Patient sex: M
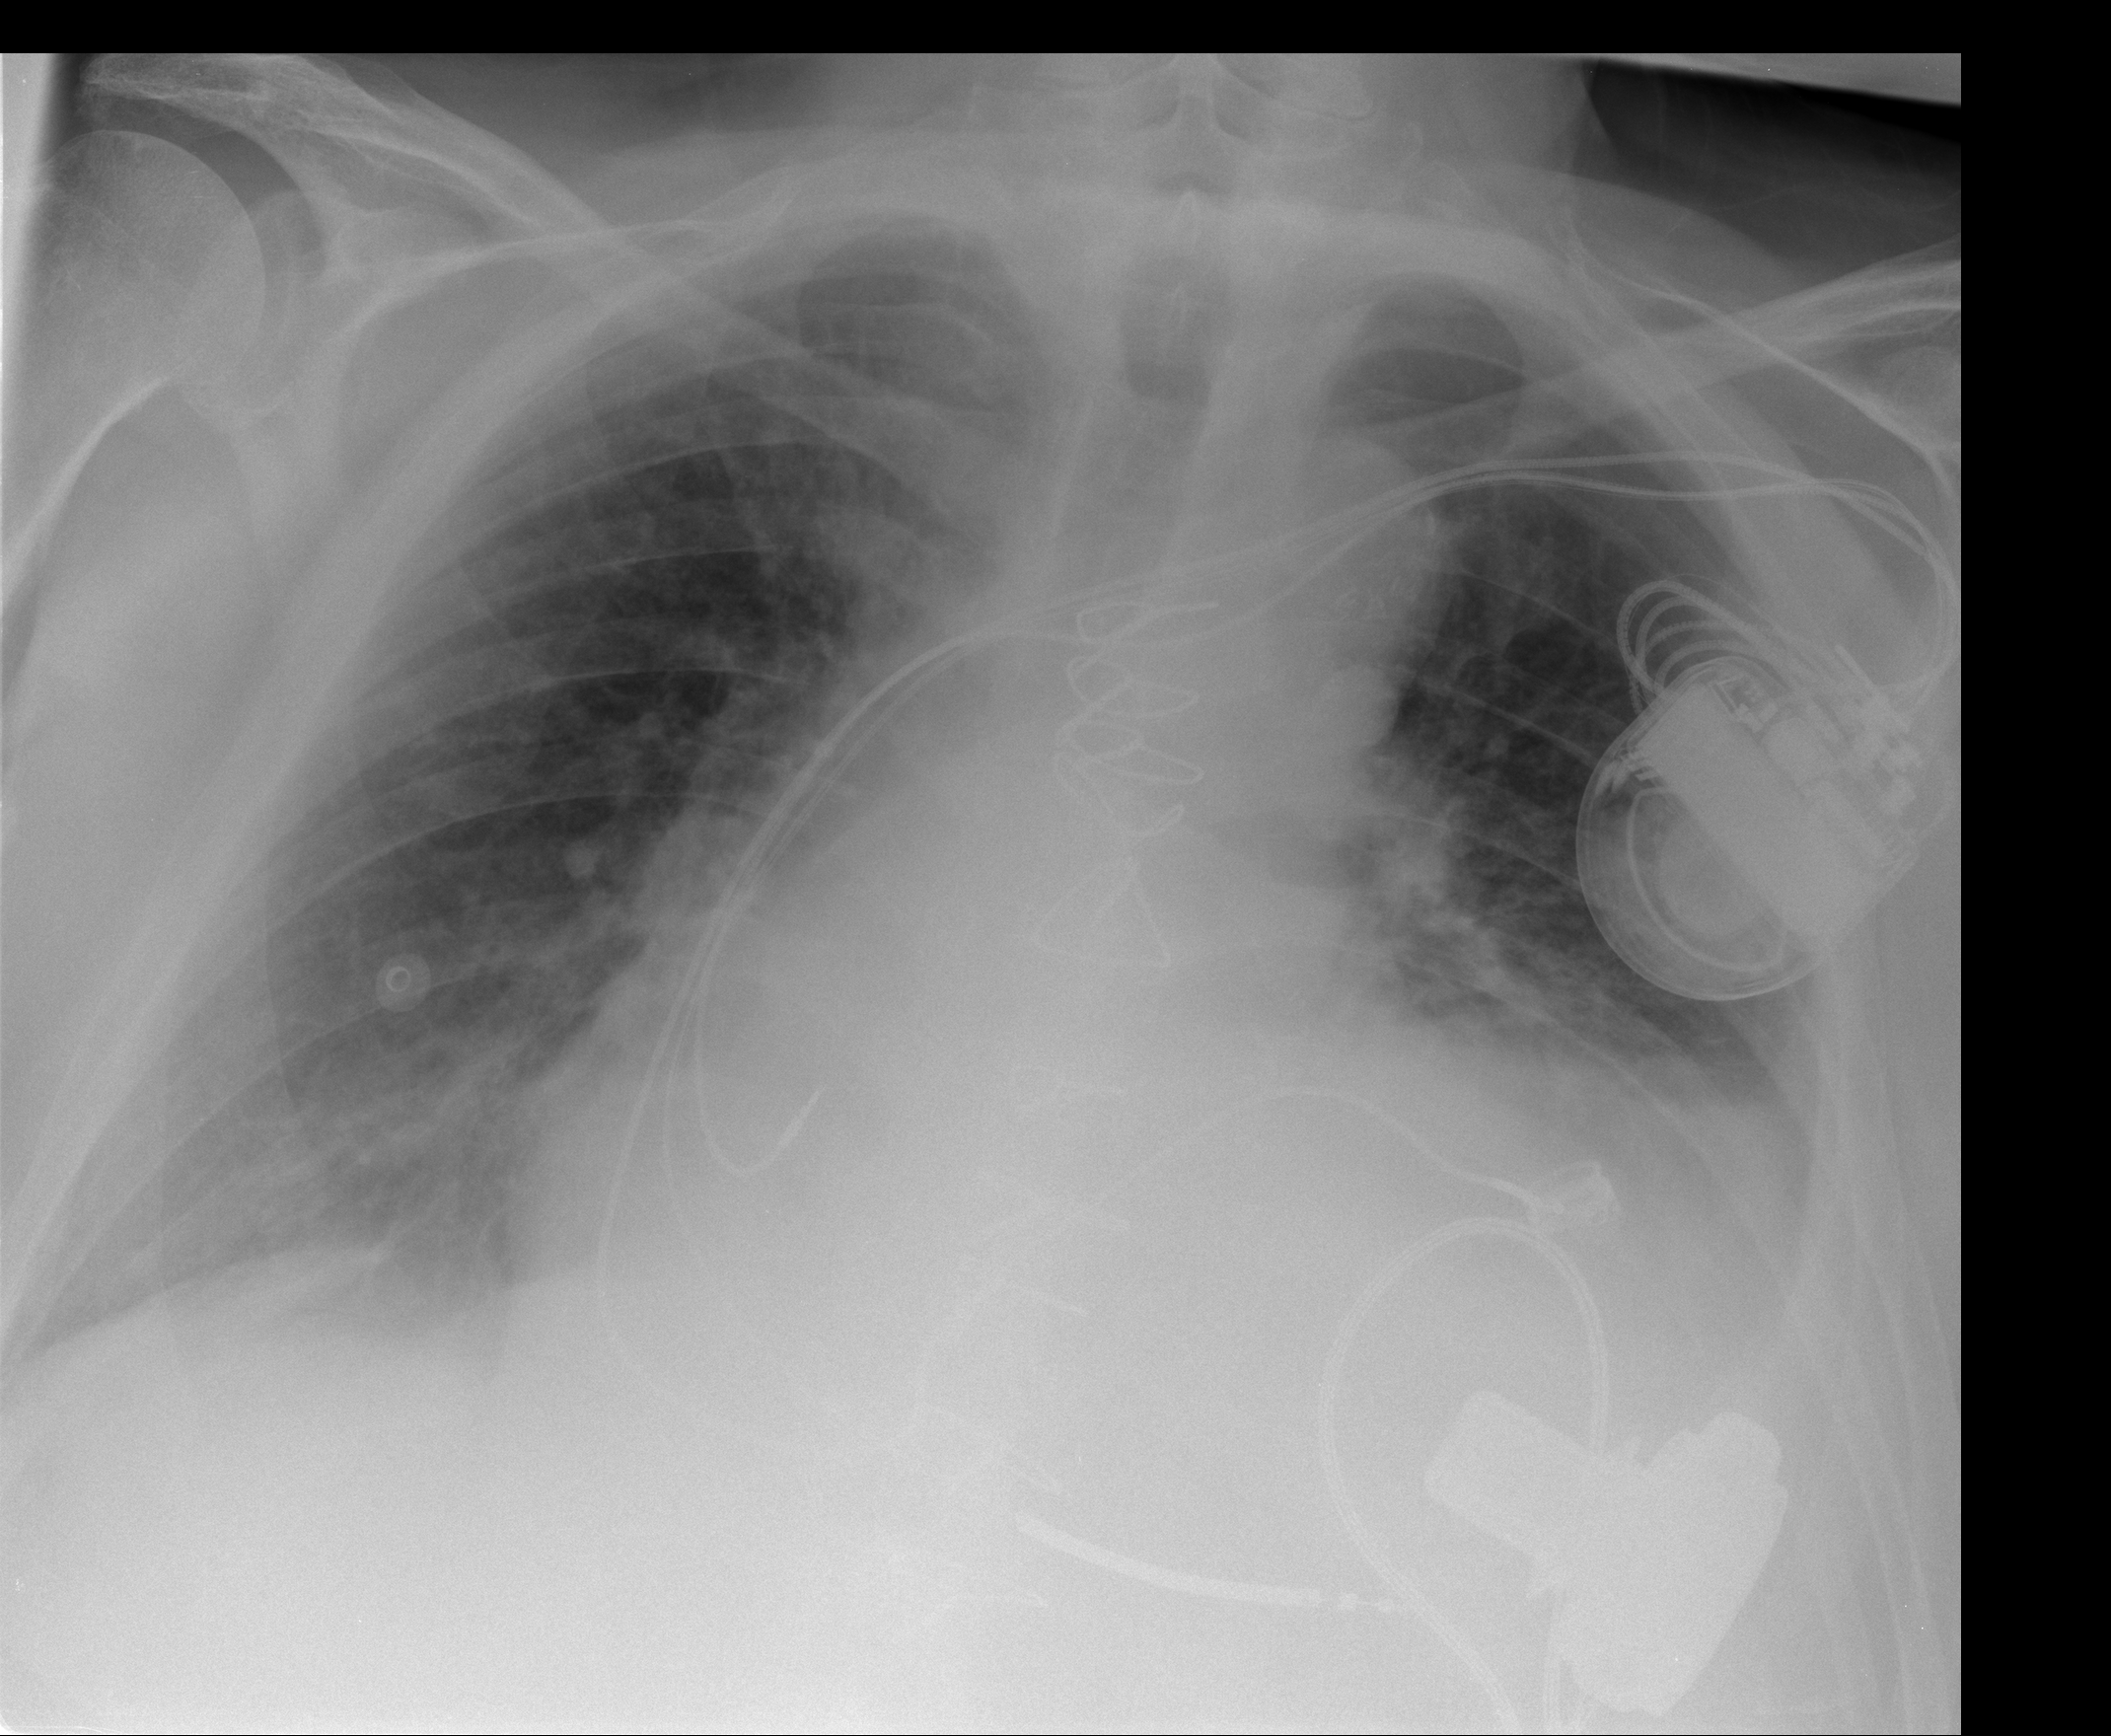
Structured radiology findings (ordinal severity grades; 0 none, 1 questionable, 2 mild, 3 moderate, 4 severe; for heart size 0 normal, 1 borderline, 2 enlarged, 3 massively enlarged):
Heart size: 3
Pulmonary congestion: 2
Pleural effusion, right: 0
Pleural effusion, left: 2
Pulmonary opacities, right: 0
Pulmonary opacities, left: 0
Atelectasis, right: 0
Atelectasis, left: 2